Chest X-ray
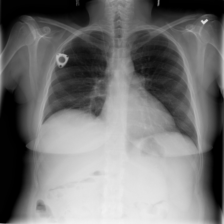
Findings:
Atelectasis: positive
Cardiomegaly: negative
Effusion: negative
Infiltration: negative
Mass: negative
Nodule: negative
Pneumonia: negative
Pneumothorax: negative
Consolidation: negative
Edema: negative
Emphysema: negative
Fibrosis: negative
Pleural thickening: negative
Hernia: negative